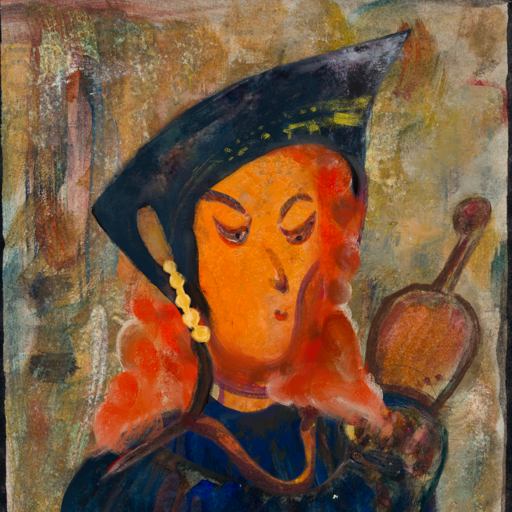
Background: Pipe, Head And Neck Side: Hypocrite_w_Hair, Face Side: Hypocrite, Bust: Pipe, Hair Side: Rupkatha, Head Accessory: Irani, Second Necklace: Comrade, Necklace: Blank, Baby: Blank